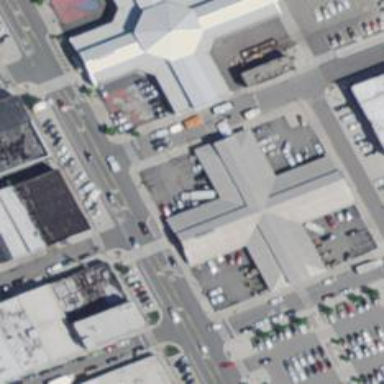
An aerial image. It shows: View of roof of building.